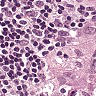
Metastatic tissue present: yes